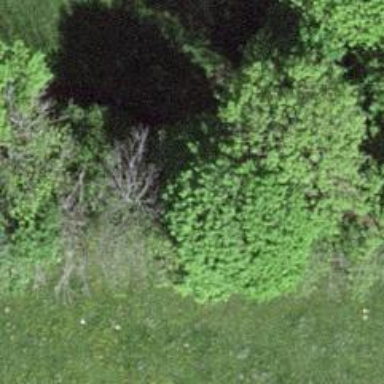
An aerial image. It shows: Grass track with grade 5 tracktype.